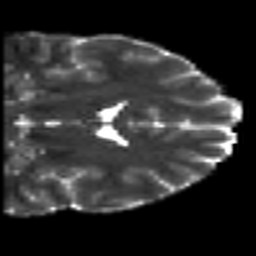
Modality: T2w
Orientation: coronal
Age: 22
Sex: male
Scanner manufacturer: siemens
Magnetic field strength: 3 T
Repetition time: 7 s
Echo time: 0.0926 s